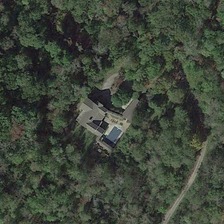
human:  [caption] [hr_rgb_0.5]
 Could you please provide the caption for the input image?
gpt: many green trees are around a building .

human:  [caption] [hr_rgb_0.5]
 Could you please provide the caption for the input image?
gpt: a gray trail through the woods disappeared .

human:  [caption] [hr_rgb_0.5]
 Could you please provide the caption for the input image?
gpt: many green trees are around a building .

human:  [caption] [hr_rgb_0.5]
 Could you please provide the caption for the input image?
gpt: a house was surrounded by dense woods .

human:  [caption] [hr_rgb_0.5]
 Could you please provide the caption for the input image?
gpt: a house was surrounded by dense woods .